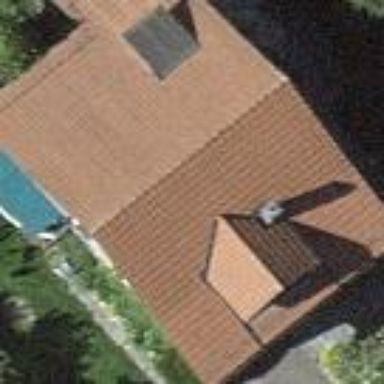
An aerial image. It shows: Simple and straightforward house.